Field crop: maize
Growth stage: 1
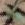
Species: datura